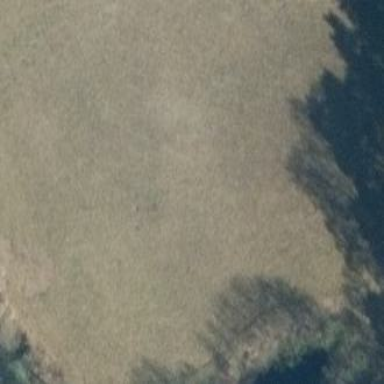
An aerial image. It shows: Beautiful meadow.